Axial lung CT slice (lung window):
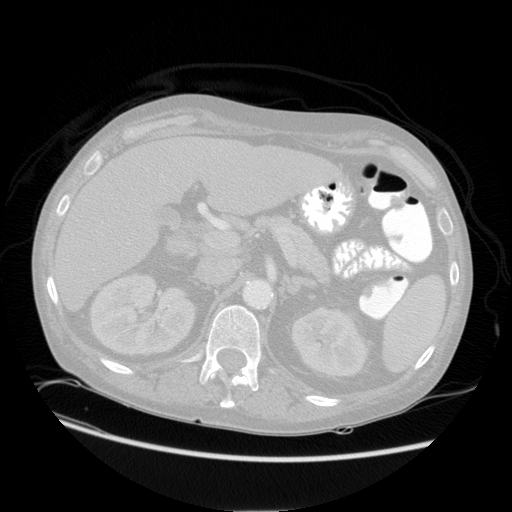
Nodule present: no